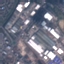
Land use / land cover: Industrial